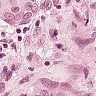
Metastatic tissue present: yes